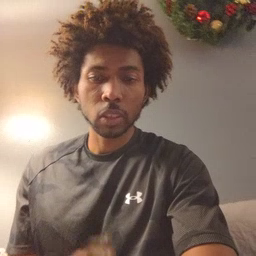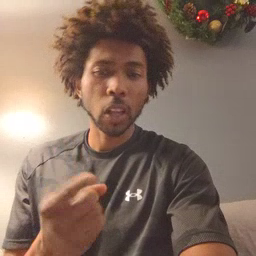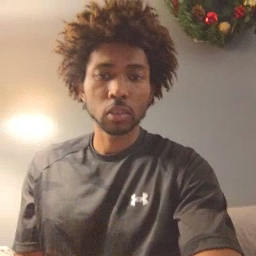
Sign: first